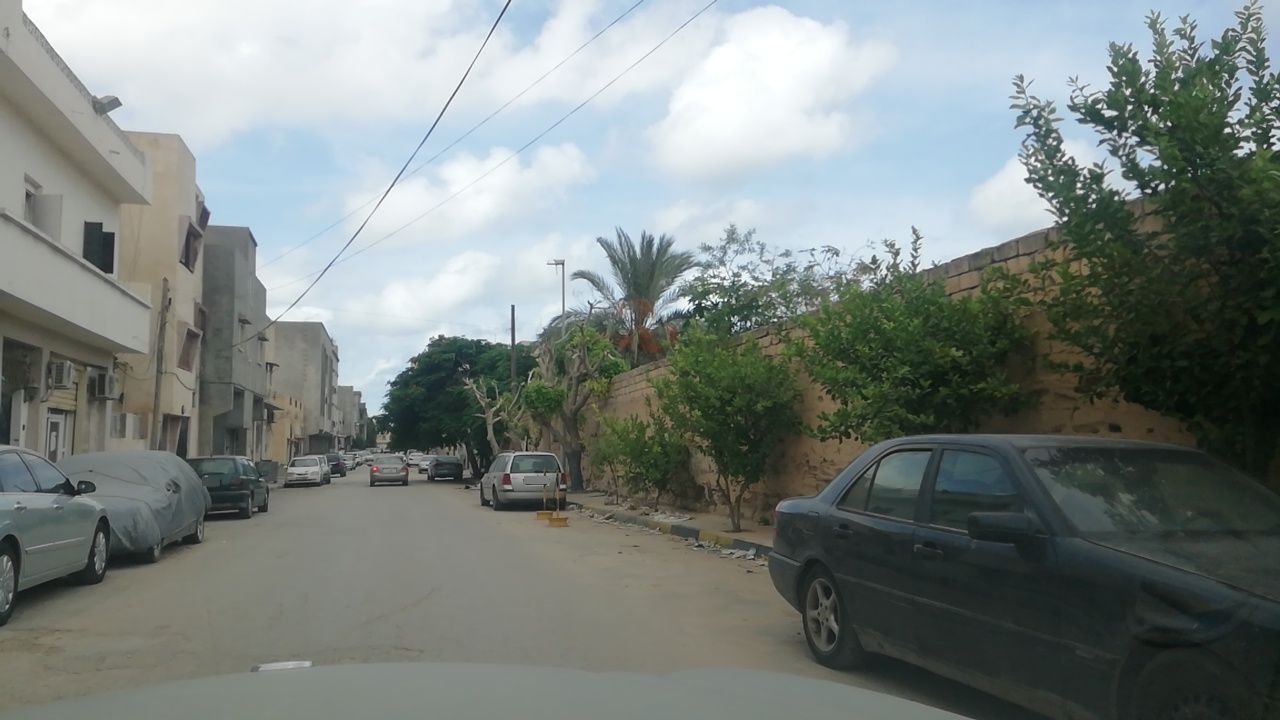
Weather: cloudy
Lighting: day
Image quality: good
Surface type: driving surface
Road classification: residential
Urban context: urban centre
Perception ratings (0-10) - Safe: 3.48, Lively: 3.93, Beautiful: 6.7, Boring: 5.74, Depressing: 7.38, Wealthy: 3.64